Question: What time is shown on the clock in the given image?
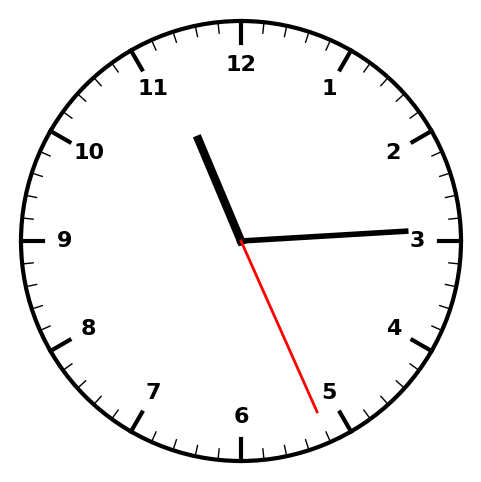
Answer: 11:14:26